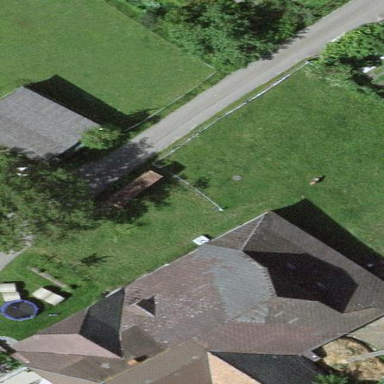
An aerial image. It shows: Farm building.